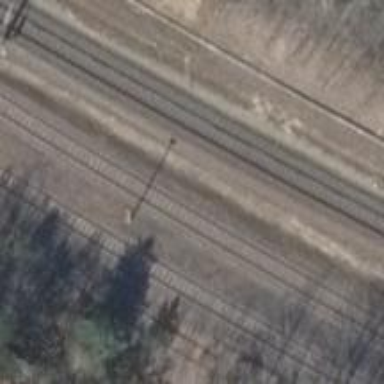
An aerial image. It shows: Railway signal.